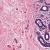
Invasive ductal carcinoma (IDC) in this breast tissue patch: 0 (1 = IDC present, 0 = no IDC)